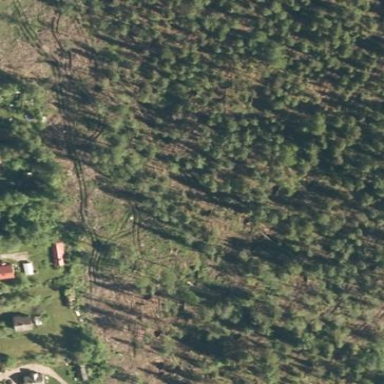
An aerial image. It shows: Logging area surrounded by scrub vegetation.